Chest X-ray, PA view. Patient: 55 years old, sex F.
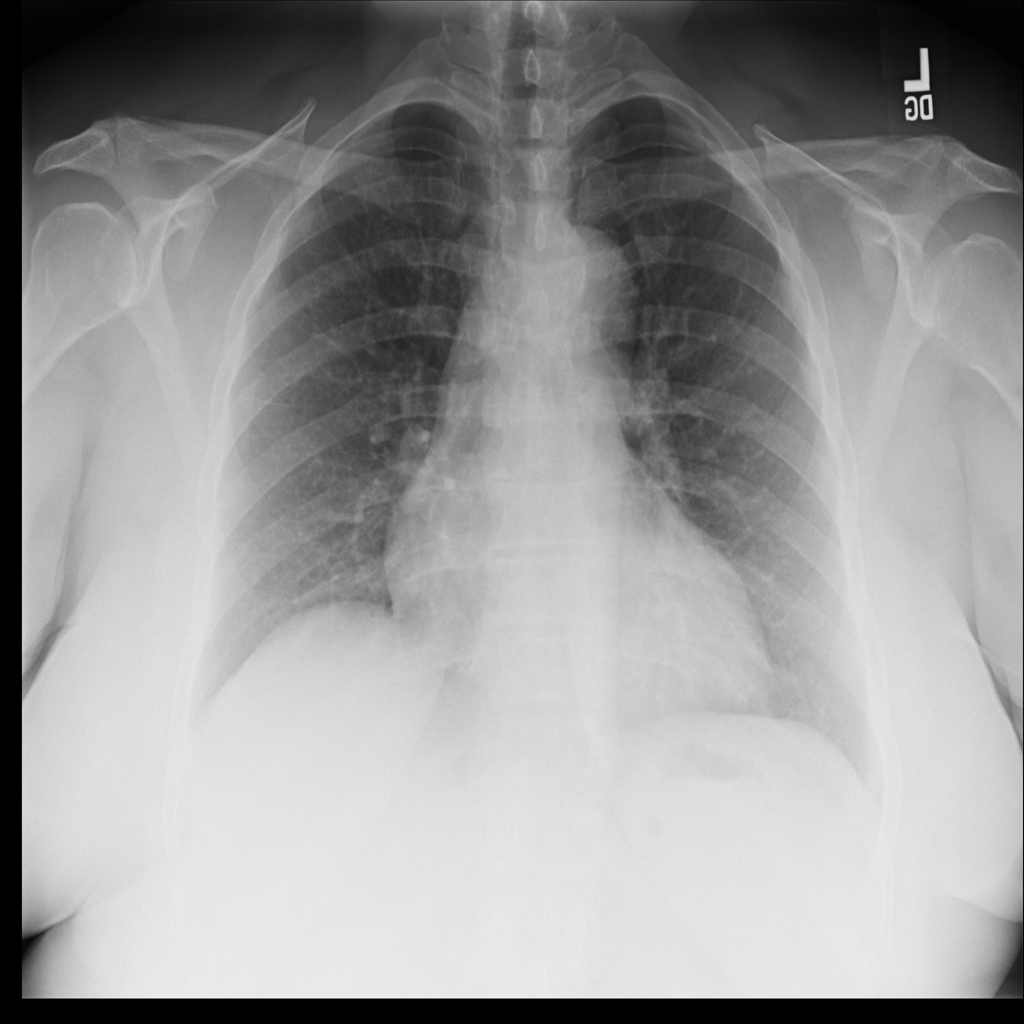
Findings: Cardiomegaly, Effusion